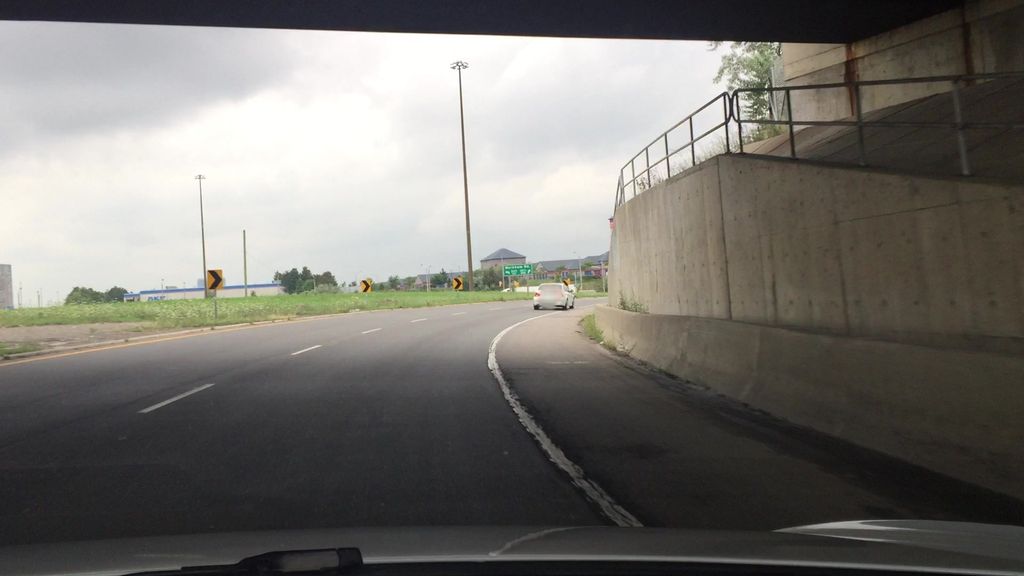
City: toronto